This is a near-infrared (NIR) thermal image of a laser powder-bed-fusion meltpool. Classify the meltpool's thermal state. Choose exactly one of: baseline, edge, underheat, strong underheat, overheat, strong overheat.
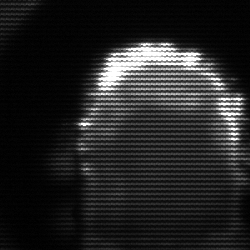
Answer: baseline